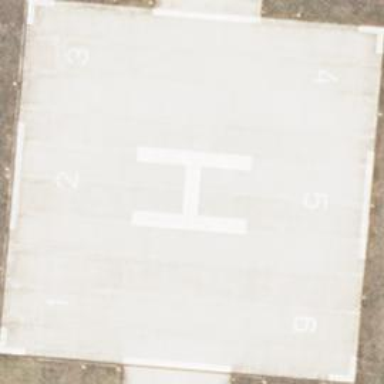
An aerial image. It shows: Concrete helipad at airport.